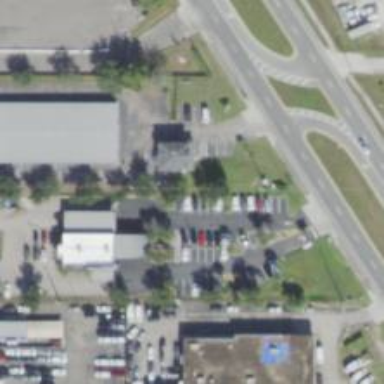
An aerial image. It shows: Car rental service.